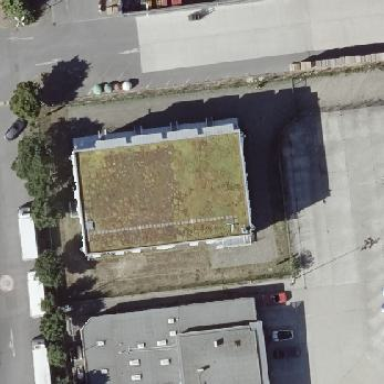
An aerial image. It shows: Building that houses power substation.